Question: I recently upgraded my development machine to use MySQL Workbench 6.1. I am trying to enter some data into a table using the workbench and "Select rows..." When I click the "Apply" button to insert the data, the workbench reports that an error occurred (see the image below), but it doesn't tell me what the error is. Workbench 5.* used to show the errors. I cannot find any way to get Workbench 6.1 to show me the errors. How can I see the error messages?

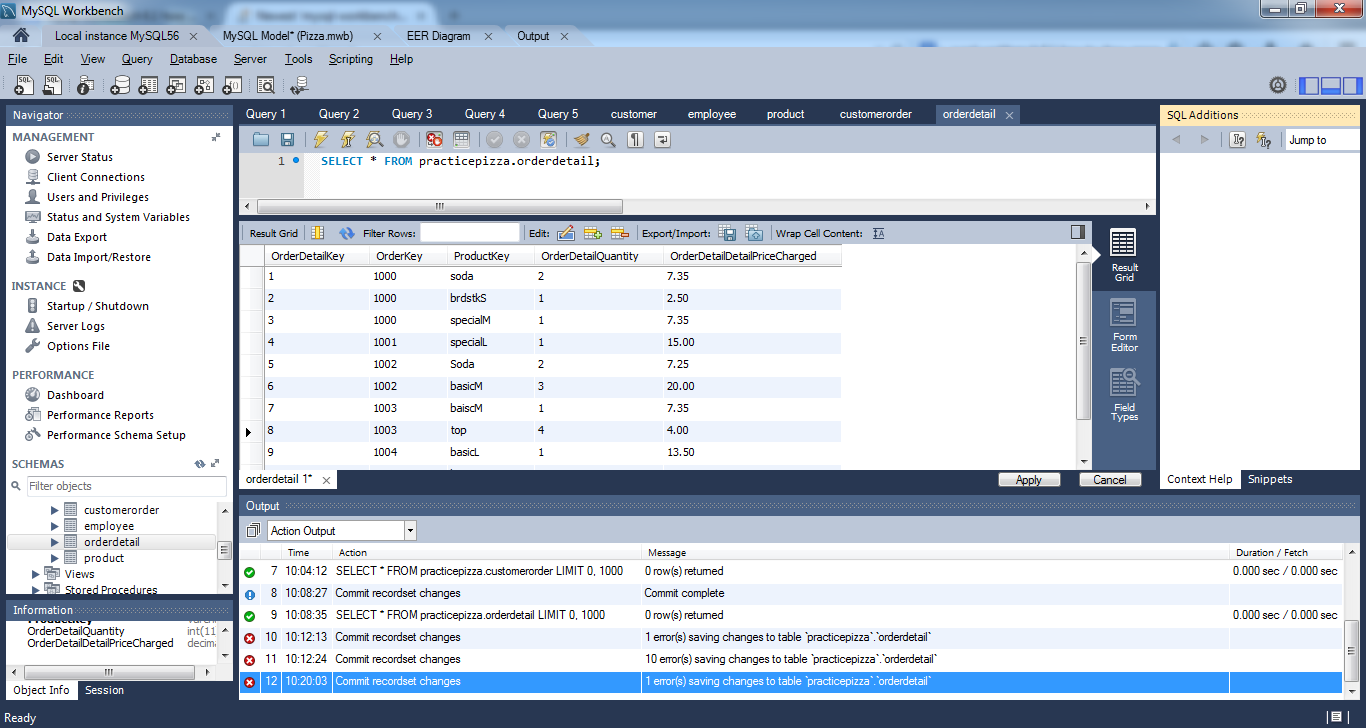
Answer: To cause MySQL Workbench to show error messages, I had to change a preference. From the Workbench menu, click "Edit" -> "Preferences..." Open the "SQL Queries" tab. Check "Confirm Data Changes".